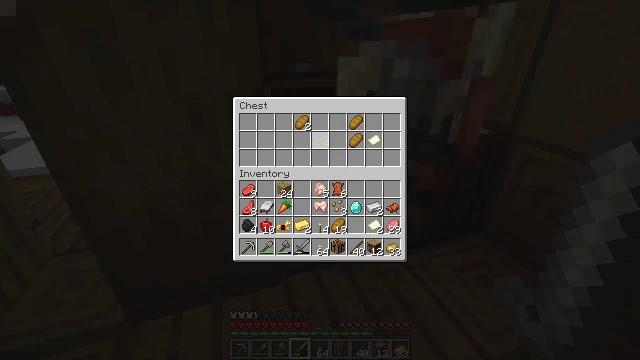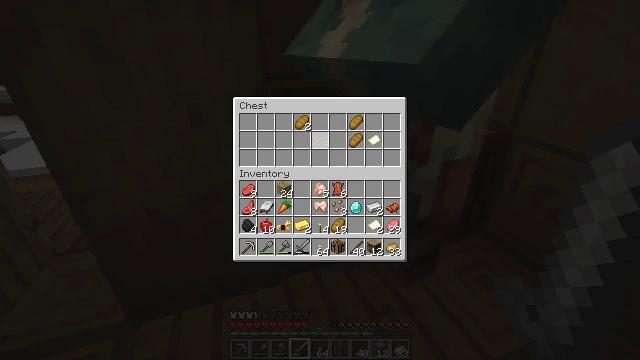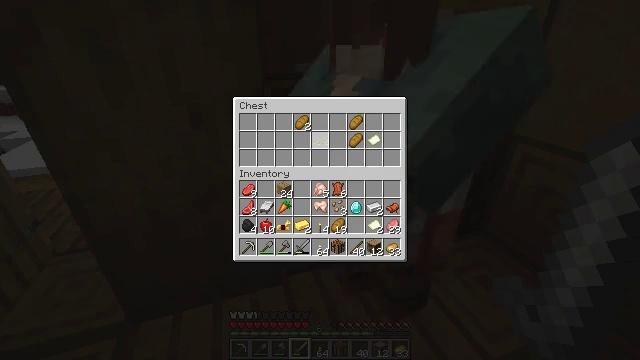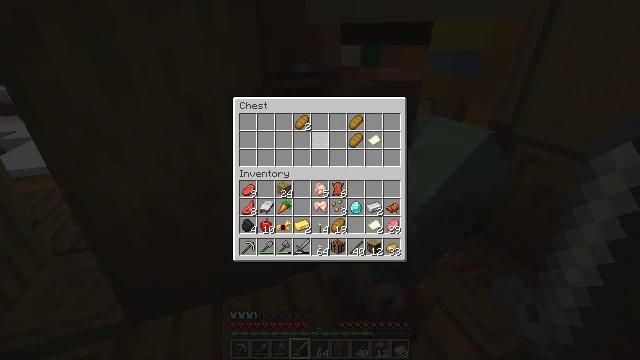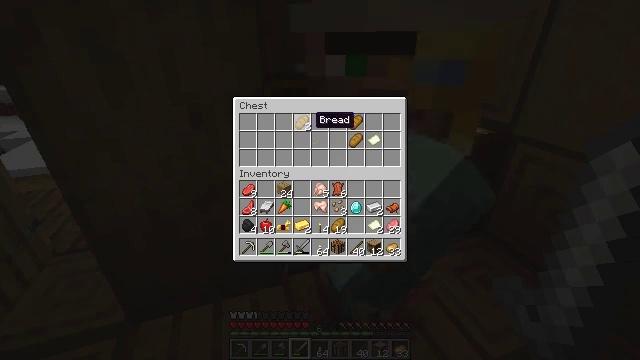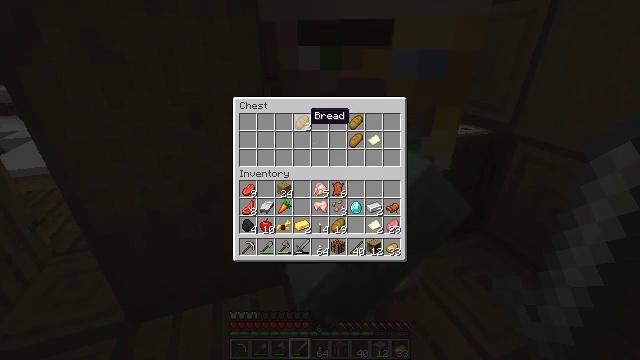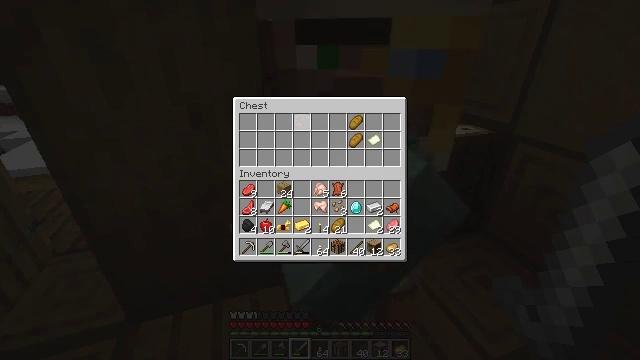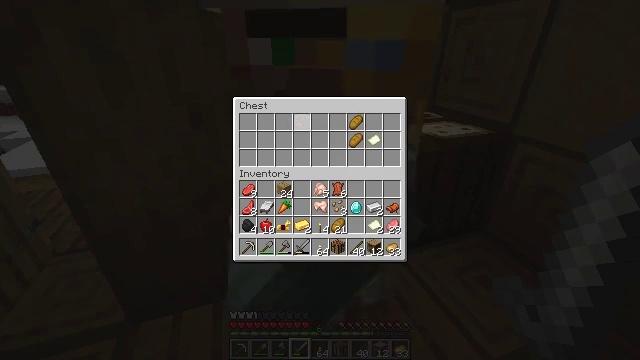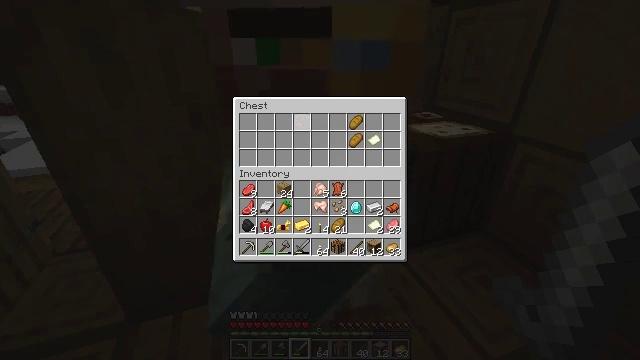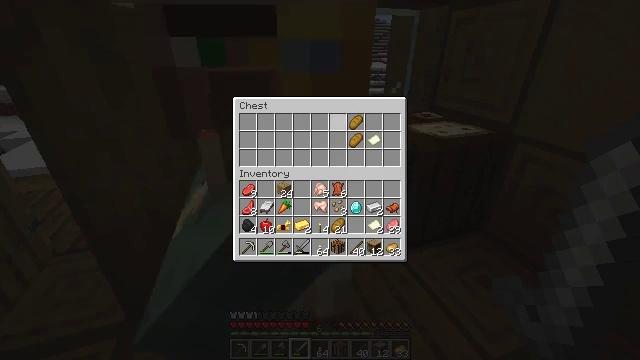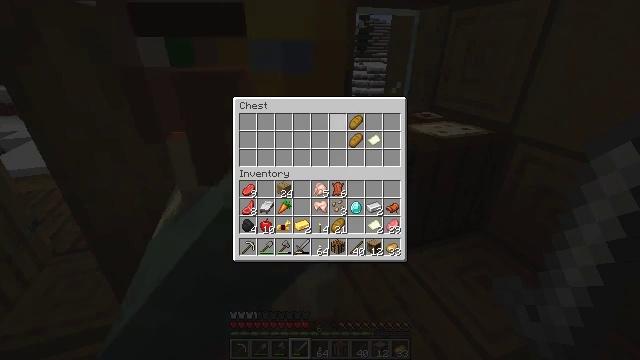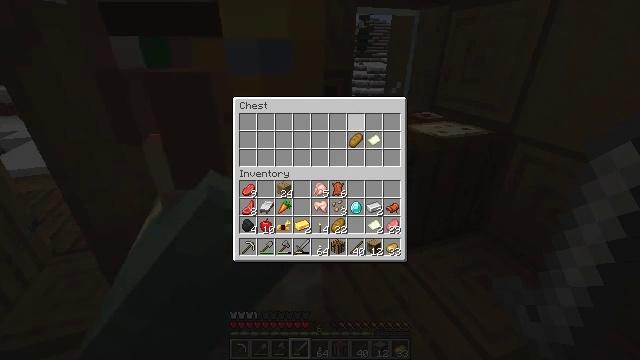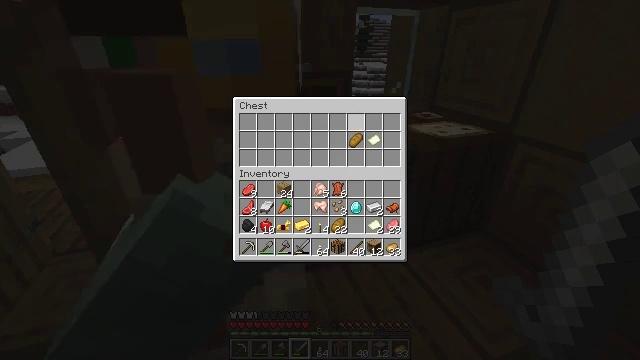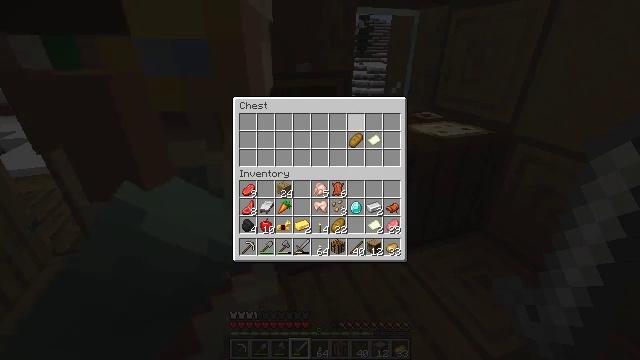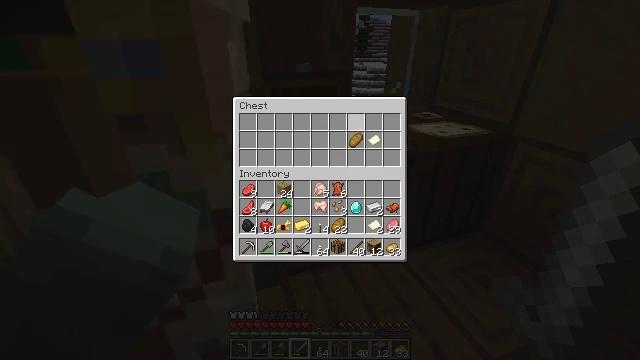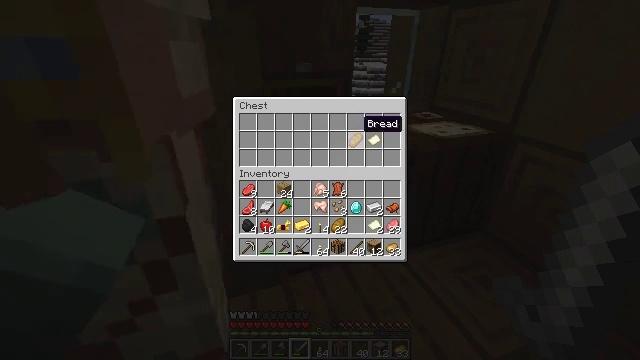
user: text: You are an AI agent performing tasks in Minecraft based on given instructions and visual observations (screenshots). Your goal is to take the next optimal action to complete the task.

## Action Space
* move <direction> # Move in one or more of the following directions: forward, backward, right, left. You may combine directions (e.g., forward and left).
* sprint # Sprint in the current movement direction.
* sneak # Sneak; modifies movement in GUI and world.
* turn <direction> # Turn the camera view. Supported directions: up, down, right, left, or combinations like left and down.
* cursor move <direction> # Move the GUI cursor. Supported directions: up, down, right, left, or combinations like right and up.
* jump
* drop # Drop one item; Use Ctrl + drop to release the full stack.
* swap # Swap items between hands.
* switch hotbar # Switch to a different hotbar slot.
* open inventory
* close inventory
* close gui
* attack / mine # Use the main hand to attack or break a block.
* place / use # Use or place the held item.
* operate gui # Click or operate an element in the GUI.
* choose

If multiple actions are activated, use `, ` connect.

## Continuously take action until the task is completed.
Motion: motion action
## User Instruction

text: Mine spruce leaves from the tree.
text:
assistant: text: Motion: sneak, choose
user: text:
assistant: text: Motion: sneak, choose
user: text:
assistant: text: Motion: sneak, choose
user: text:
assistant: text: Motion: sneak, cursor move left and up
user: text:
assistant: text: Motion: sneak
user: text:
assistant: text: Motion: sneak, choose
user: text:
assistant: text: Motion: sneak, choose
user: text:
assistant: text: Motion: sneak, cursor move right, choose
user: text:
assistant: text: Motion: sneak, cursor move right
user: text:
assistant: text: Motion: sneak, cursor move right
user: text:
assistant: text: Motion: sneak, choose
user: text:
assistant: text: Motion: sneak, choose
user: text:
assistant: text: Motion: sneak, choose
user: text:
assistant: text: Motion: sneak, cursor move down
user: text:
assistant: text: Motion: sneak
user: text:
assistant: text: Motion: sneak, choose
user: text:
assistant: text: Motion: sneak, choose
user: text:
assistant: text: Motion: sneak, choose
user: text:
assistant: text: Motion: sneak
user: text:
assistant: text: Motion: sneak
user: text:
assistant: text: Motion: sneak, choose
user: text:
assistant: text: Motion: sneak, choose
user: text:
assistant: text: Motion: sneak, choose
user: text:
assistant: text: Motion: sneak, choose
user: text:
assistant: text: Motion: sneak
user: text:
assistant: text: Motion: sneak
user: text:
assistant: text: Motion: sneak, cursor move down
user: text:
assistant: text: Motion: sneak, cursor move down
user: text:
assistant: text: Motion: sneak, cursor move down
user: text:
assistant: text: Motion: sneak, cursor move down